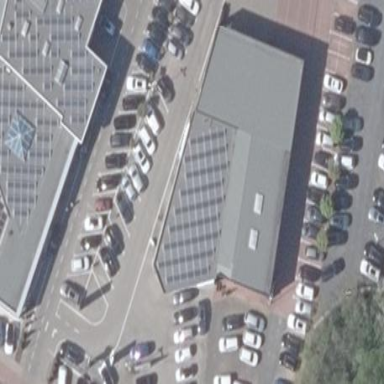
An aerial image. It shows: Car shop building.